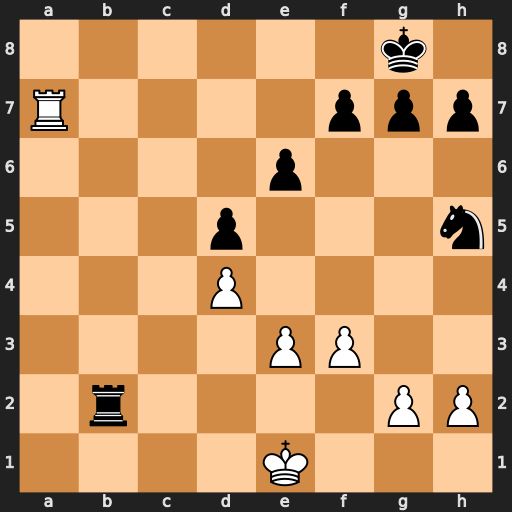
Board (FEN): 6k1/R4ppp/4p3/3p3n/3P4/4PP2/1r4PP/4K3
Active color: w
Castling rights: -
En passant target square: -
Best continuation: Ra8+ Rb8 Rxb8#